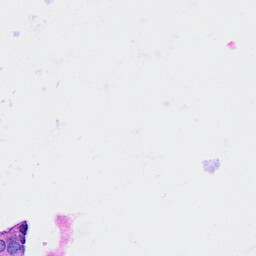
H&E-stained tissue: Ovarian